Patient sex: F
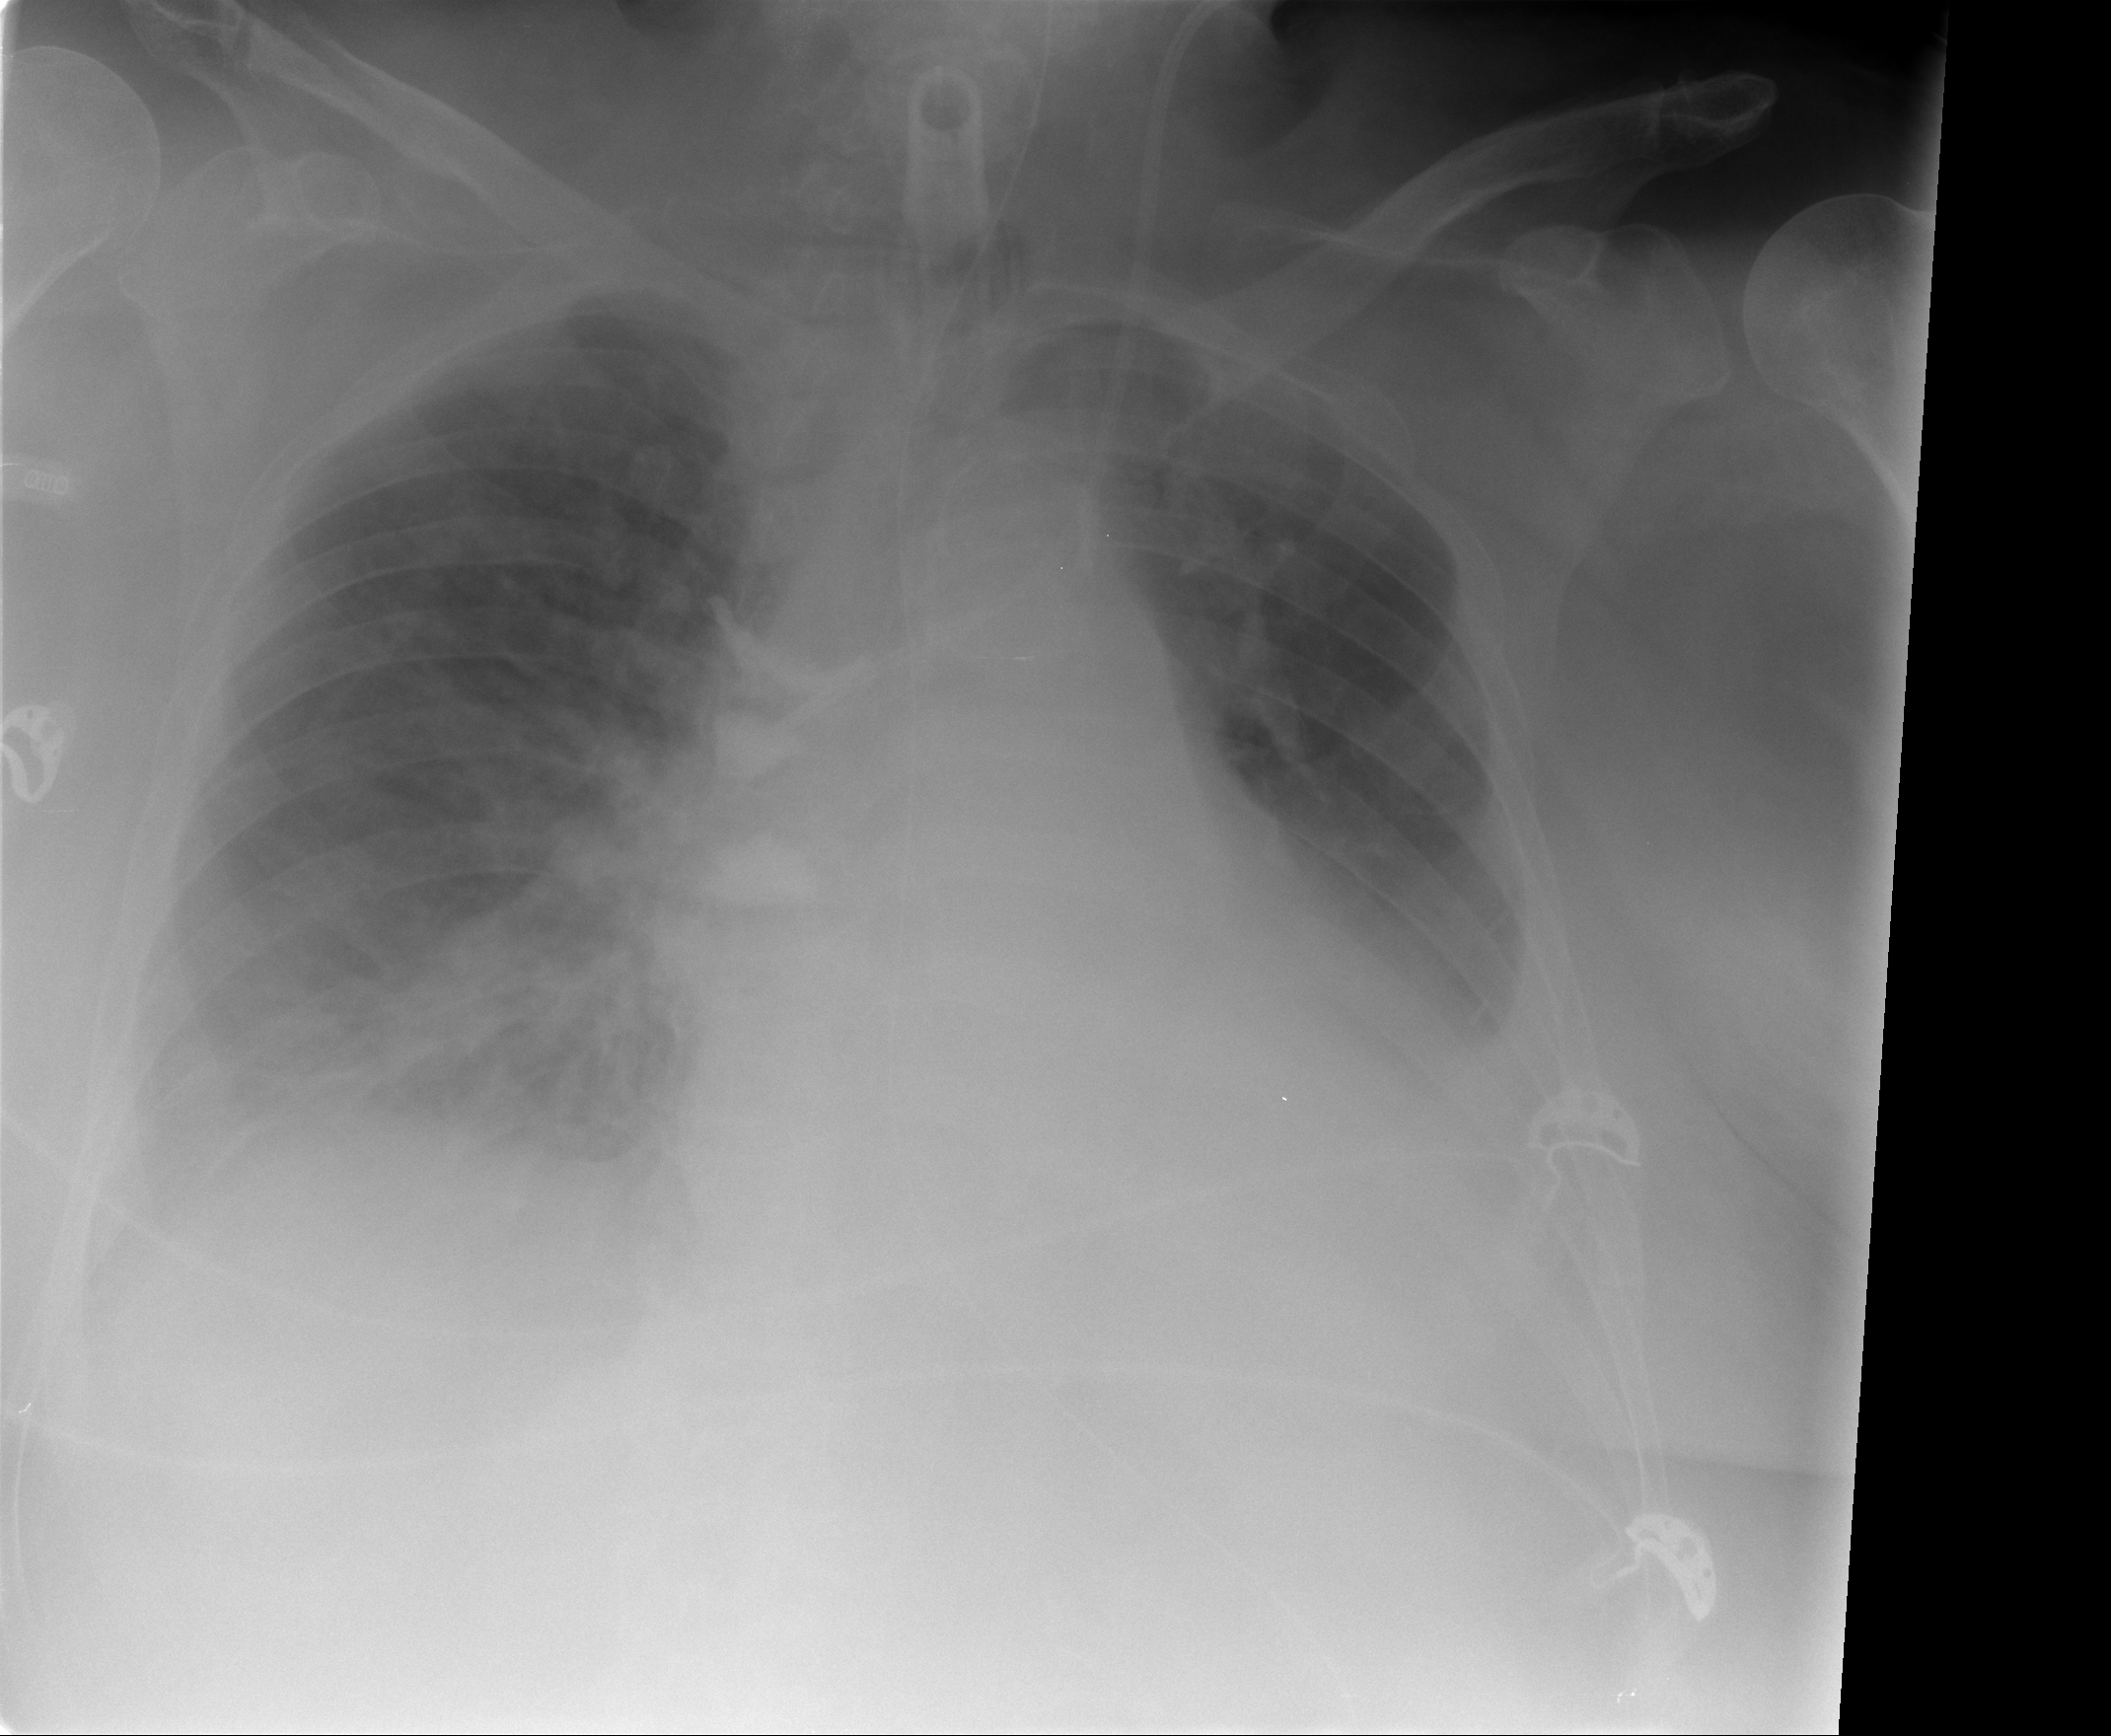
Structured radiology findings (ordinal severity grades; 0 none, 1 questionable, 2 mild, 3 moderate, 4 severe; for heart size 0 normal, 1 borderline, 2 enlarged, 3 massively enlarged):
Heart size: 2
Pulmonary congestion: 3
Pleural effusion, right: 2
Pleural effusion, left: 3
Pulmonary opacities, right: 2
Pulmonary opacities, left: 0
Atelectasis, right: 2
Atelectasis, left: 2